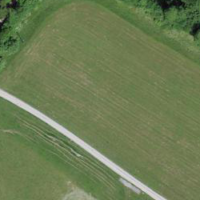
EUNIS habitat code: 52
Species observed at this site:
Motacilla cinerea